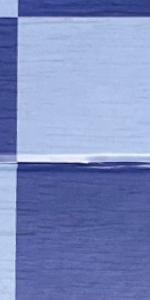
Label: Empty